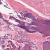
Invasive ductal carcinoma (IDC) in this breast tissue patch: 0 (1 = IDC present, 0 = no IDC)